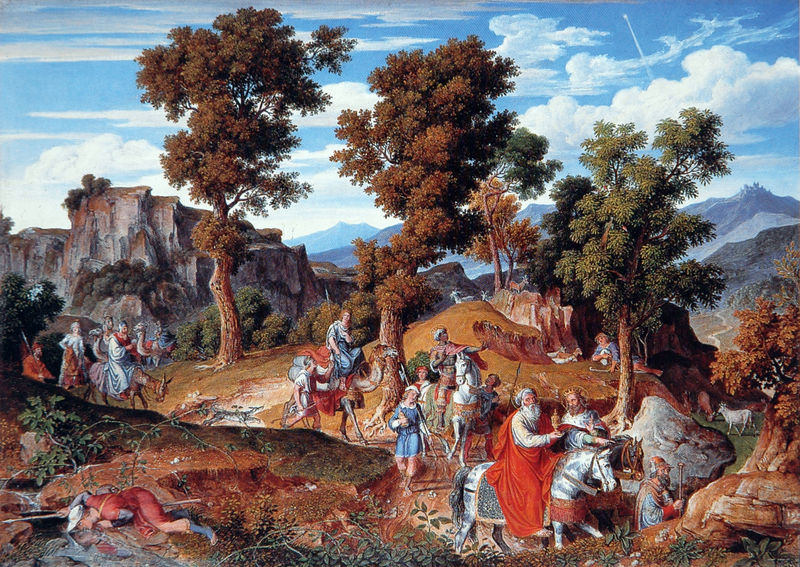
Titel: Landschaft mit dem Zug der Hl. Drei Könige
Künstler: Joseph Anton Koch
Standort: Düsseldorf
Institution: Kunstmuseum
Schlagwörter: baum, berg, blau, felsen, gemälde, gruppe, himmel, laub, mann, umhang, wasser, wolken, bäume, gelb, grün, landschaft, menschen, braun, bunt, frau, grau, licht, männer, orange, weiss, rot, tiere, weg, wolke, fest, gesellschaft, menge, richter, trinken, bibel, geschichte, mensch, stein, tod, tot, bach, erde, hügel, kühe, busch, gewand, kelch, mantel, decke, drei, pflanzen, krone, rosa, esel, pferd, pferde, reiter, ranken, reiten, ritt, schweif, aussicht, liegen, stab, gepäck, berge, fels, gebirge, gipfel, zug, kuh, rind, steil, rast, fluß, krieg, schlacht, stämme, wetter, gefolge, könig, lanze, soldaten, klippe, karawane, becher, blut, antike, burg, orient, religion, stern, moos, soldat, volk, herrscher, armee, heer, schimmel, narziss, reise, rinde, mittelalter, zaum, heiliger, umzug, hügeö, könige, heilige, märtyrer, speer, hermes, pokal, kitsch, heilig, auszug, ochse, turban, hirte, hirten, biblisch, festzug, kronen, kamel, quelle, baäme, reisegruppe, geschenke, rün, komet, sternschnuppe, dreikönige, bethlehem, heilige drei könige, führer, kriegsfeld, kammel, trinkender